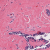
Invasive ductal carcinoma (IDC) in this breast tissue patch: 0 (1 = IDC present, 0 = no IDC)